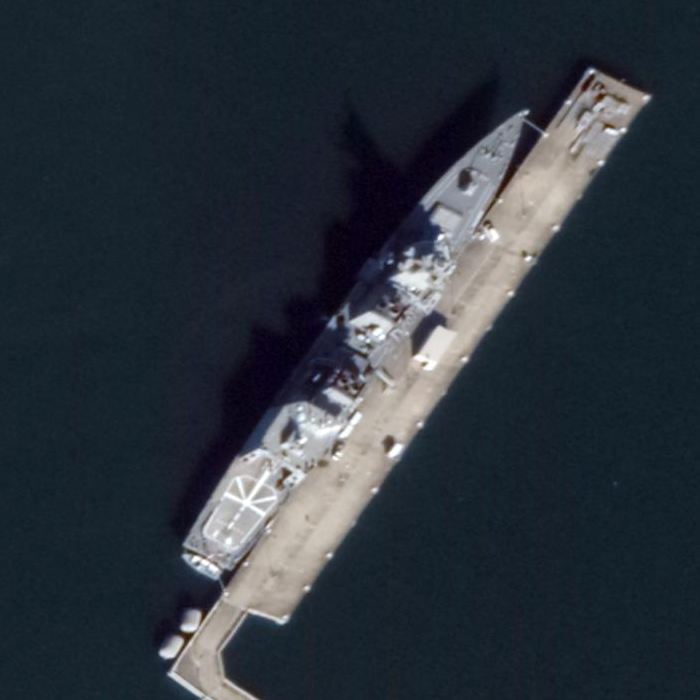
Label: destroyer